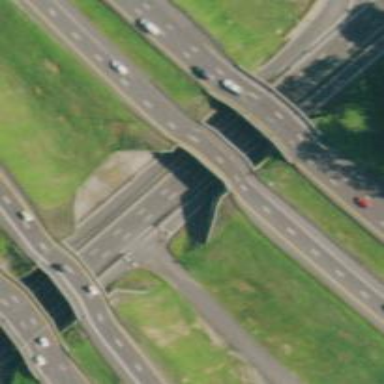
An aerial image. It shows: Bridge on urban freeway/expressway motorway.